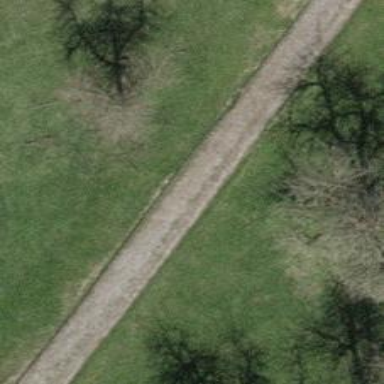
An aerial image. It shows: Unpaved track with tracktype grade4.